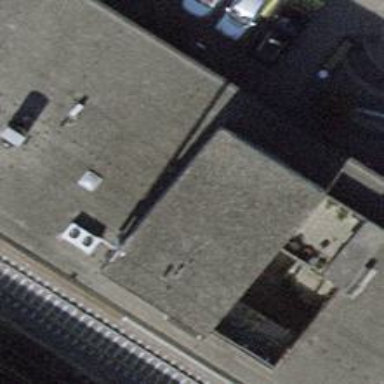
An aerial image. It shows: Train station building.